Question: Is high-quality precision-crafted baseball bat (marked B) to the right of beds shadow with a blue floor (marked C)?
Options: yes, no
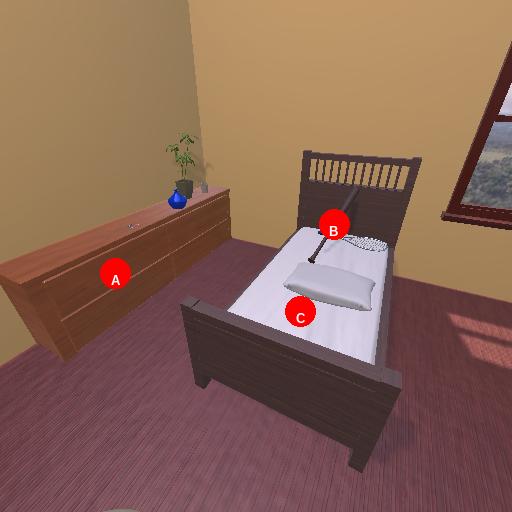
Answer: yes